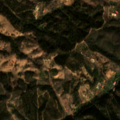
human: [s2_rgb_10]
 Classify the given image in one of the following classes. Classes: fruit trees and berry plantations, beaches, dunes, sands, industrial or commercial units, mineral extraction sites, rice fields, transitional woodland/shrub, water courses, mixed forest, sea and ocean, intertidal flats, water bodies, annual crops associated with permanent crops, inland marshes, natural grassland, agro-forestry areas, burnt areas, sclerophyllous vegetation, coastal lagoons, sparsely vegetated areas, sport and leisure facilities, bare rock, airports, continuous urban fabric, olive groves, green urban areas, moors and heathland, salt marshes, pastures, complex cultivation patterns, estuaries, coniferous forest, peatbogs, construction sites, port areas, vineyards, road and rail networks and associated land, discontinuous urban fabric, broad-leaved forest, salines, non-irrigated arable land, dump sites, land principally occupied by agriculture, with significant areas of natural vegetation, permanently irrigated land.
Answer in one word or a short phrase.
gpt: land principally occupied by agriculture, with significant areas of natural vegetation, broad-leaved forest, transitional woodland/shrub